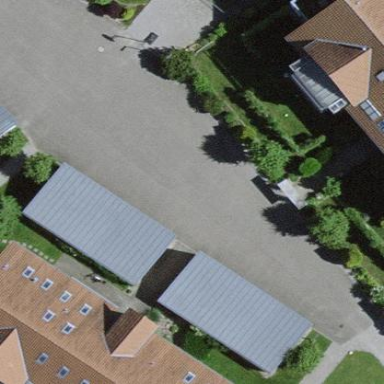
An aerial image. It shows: View of roof of building.